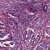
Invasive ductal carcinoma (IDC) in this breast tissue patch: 1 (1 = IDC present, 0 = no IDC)